Question: I am trying to create some sort of thin bar running down the edge of the page for a mobile app, based on Jquery mobile. It's purpose is to alert people to the presence of a side panel they can pull out. I have attached images to explain my point better

Since jQM uses the page content footer system, it is unclear to me how to do this. I have heard of creating a sidebar with content-secodary but this seems over kill and i've heard it behaves differently on phone as opposed to tablets.
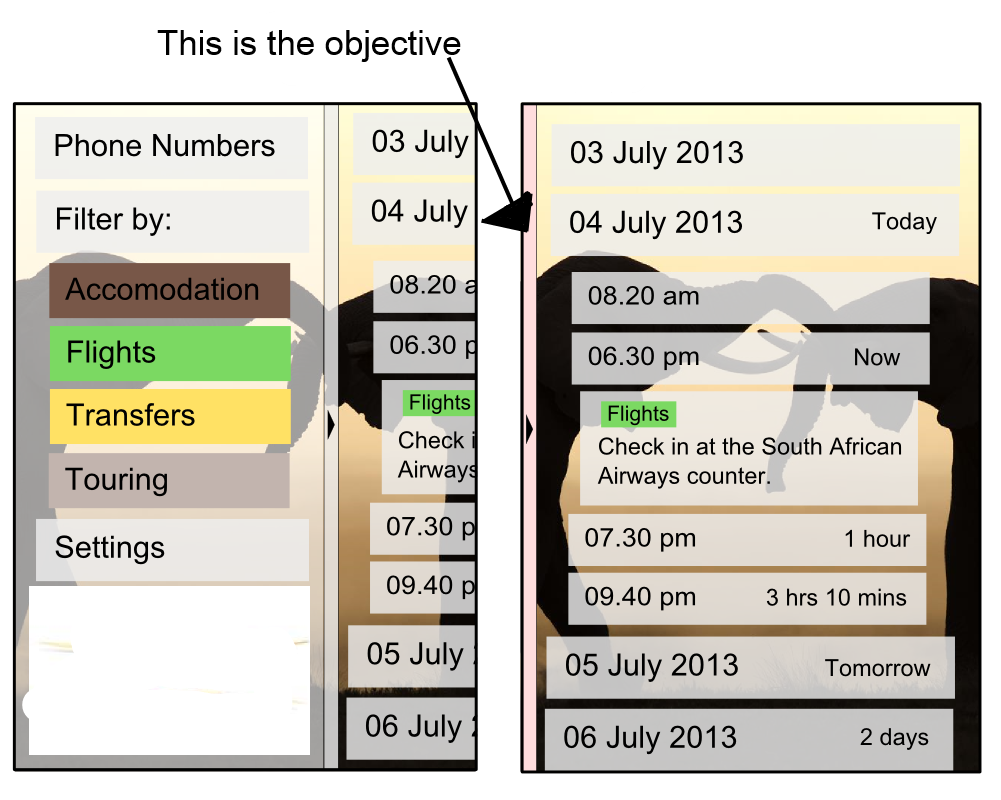
Answer: # Intro
I made something like that few months ago, only difference is that my pull button don't have height set to 100%.
This solution is tested on:
- - -
Only thing you need to change is button height.
# Working example
jsFiddle example can be found here: <URL>
# Code
### HTML
'''
<!DOCTYPE html>
<html>
<head>
<title>jQM Complex Demo</title>
<meta name="viewport" content="width=device-width; initial-scale=1.0; maximum-scale=1.0; minimum-scale=1.0; user-scalable=no; target-densityDpi=device-dpi"/>
<link rel="stylesheet" href="http://code.jquery.com/mobile/1.3.1/jquery.mobile-1.3.1.min.css" />
<script src="http://code.jquery.com/mobile/1.3.1/jquery.mobile-1.3.1.min.js"></script>
</head>
<body>
<div data-role="page" id="index">
<div data-theme="b" data-role="header">
<h1>Index page</h1>
</div>
<div data-role="content">
</div>
<div data-role="panel" id="left-panel" data-display="overlay" data-position="left" data-theme="c">
<img src="small_image_as_button" /><!-- click here to open the panel -->
<nav id="indice">
<!-- content here -->
</nav>
<div data-role="button" id="tick-button">>></a>
</div>
</div>
</body>
</html>
'''
### Javascript
'''
$(document).on('pagebeforeshow', '#index', function(){
$(document).on('click tap', '#tick-button', function(){
$("#left-panel").panel( "open");
});
});
'''
### CSS:
'''
.ui-panel-closed {
visibility: visible !important;
width: 100px !important;
left: 160px !important;
overflow: visible !important;
}
.ui-content {
padding: 0 15px 15px 15px !important;
}
#tick-button {
position: absolute;
top: 100px;
right: -27px;
width: 25px;
height: 100px;
margin: 0 0 !important;
border-radius: 0 1em 1em 0;
}
#tick-button .ui-btn-inner {
padding: 0 0 !important;
height: 100% !important;
font:10px 'Courier New', 'Verdana',serif;
line-height: 100px;
color: #555;
text-shadow: 1px 1px #fff;
}
'''